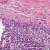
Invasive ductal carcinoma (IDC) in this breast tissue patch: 0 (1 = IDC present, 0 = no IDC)